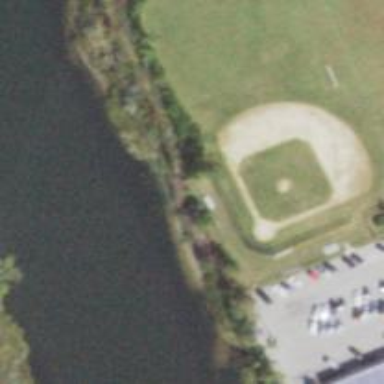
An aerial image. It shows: Dirt baseball pitch for leisure and sports.